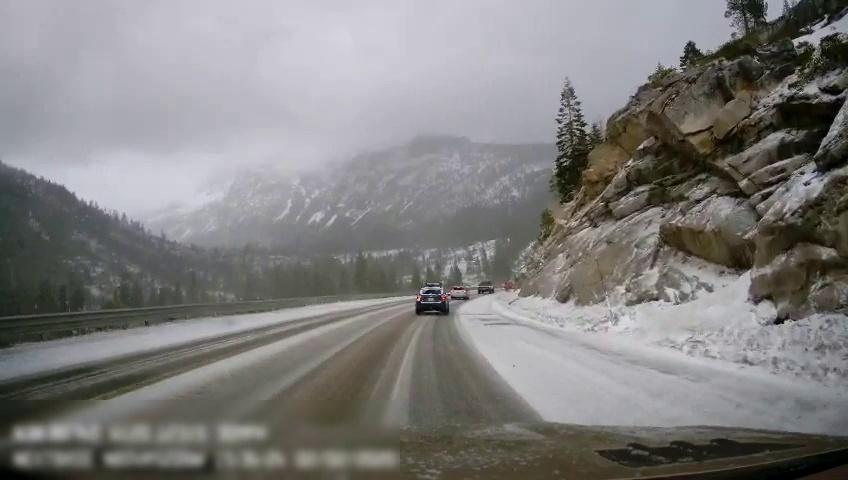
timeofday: Day
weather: Snowy
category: Drivable Space
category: Vehicles | Car
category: Vehicles | Truck
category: Vehicles | Car